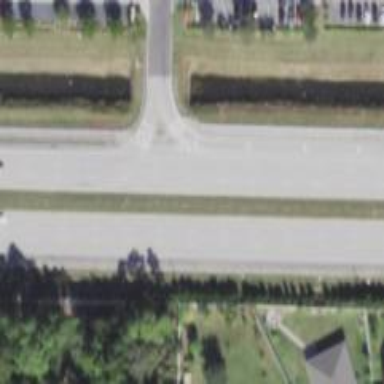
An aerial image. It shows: Footway that serves as traffic island.